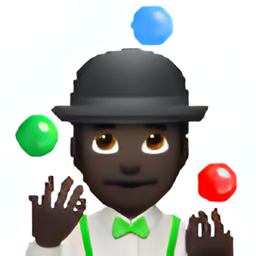
Name: man juggling type 6
Emoji: 🤹🏿‍♂️
Group: People & Body
Sub-group: person-sport